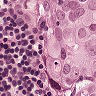
Metastatic tissue present: yes